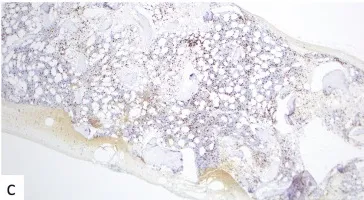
Bone marrow core biopsy histology. Immunohistochemical stains for. CD3 (100x).
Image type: pathology (immunostaining)